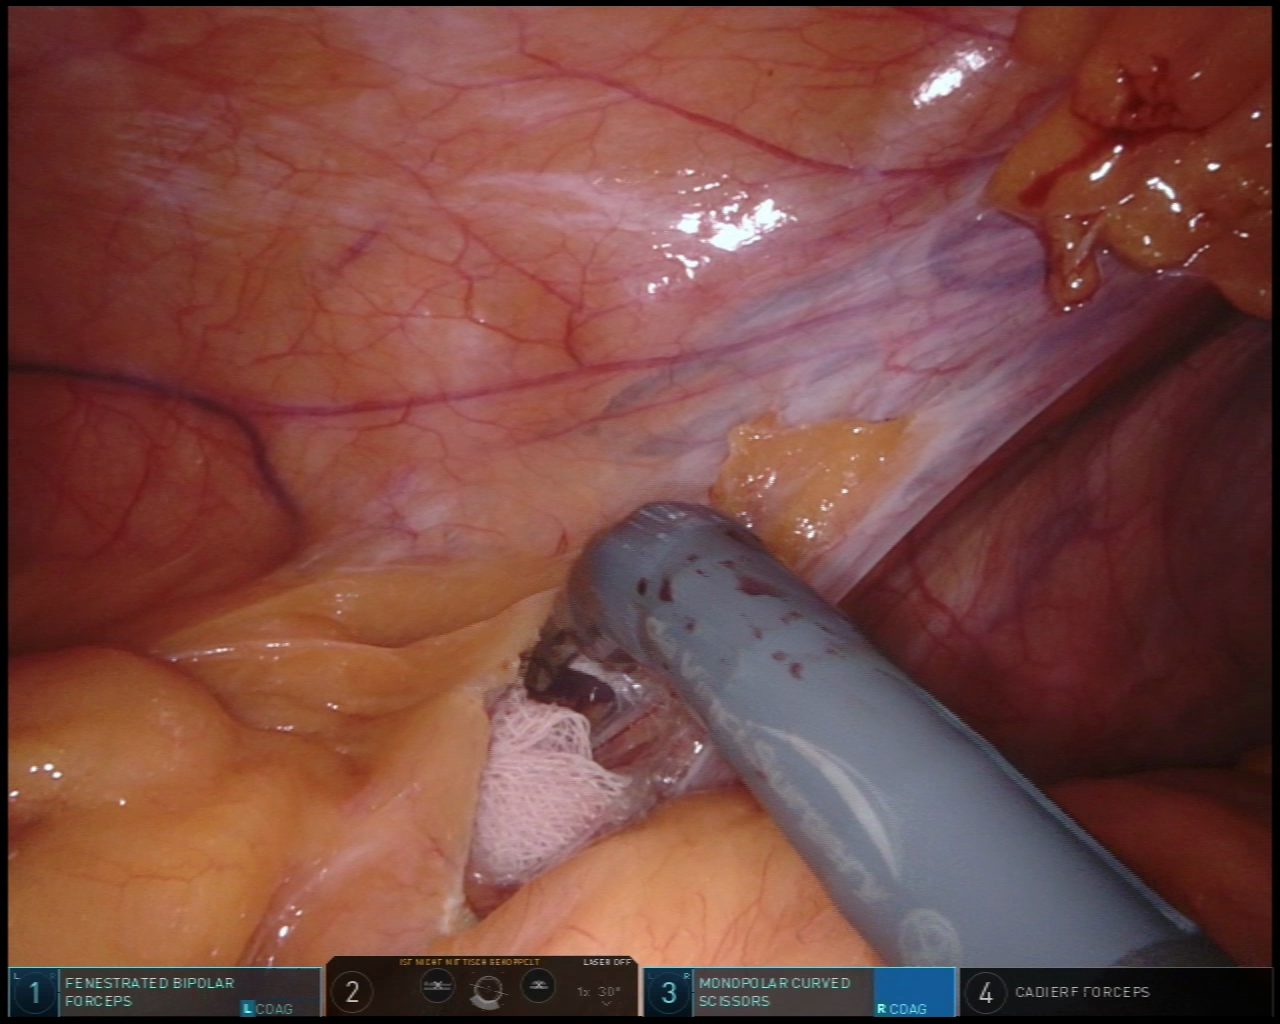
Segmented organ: abdominal_wall
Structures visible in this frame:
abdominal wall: yes
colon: no
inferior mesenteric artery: no
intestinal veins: no
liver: no
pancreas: no
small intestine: no
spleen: no
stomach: no
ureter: no
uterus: no
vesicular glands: no